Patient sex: M
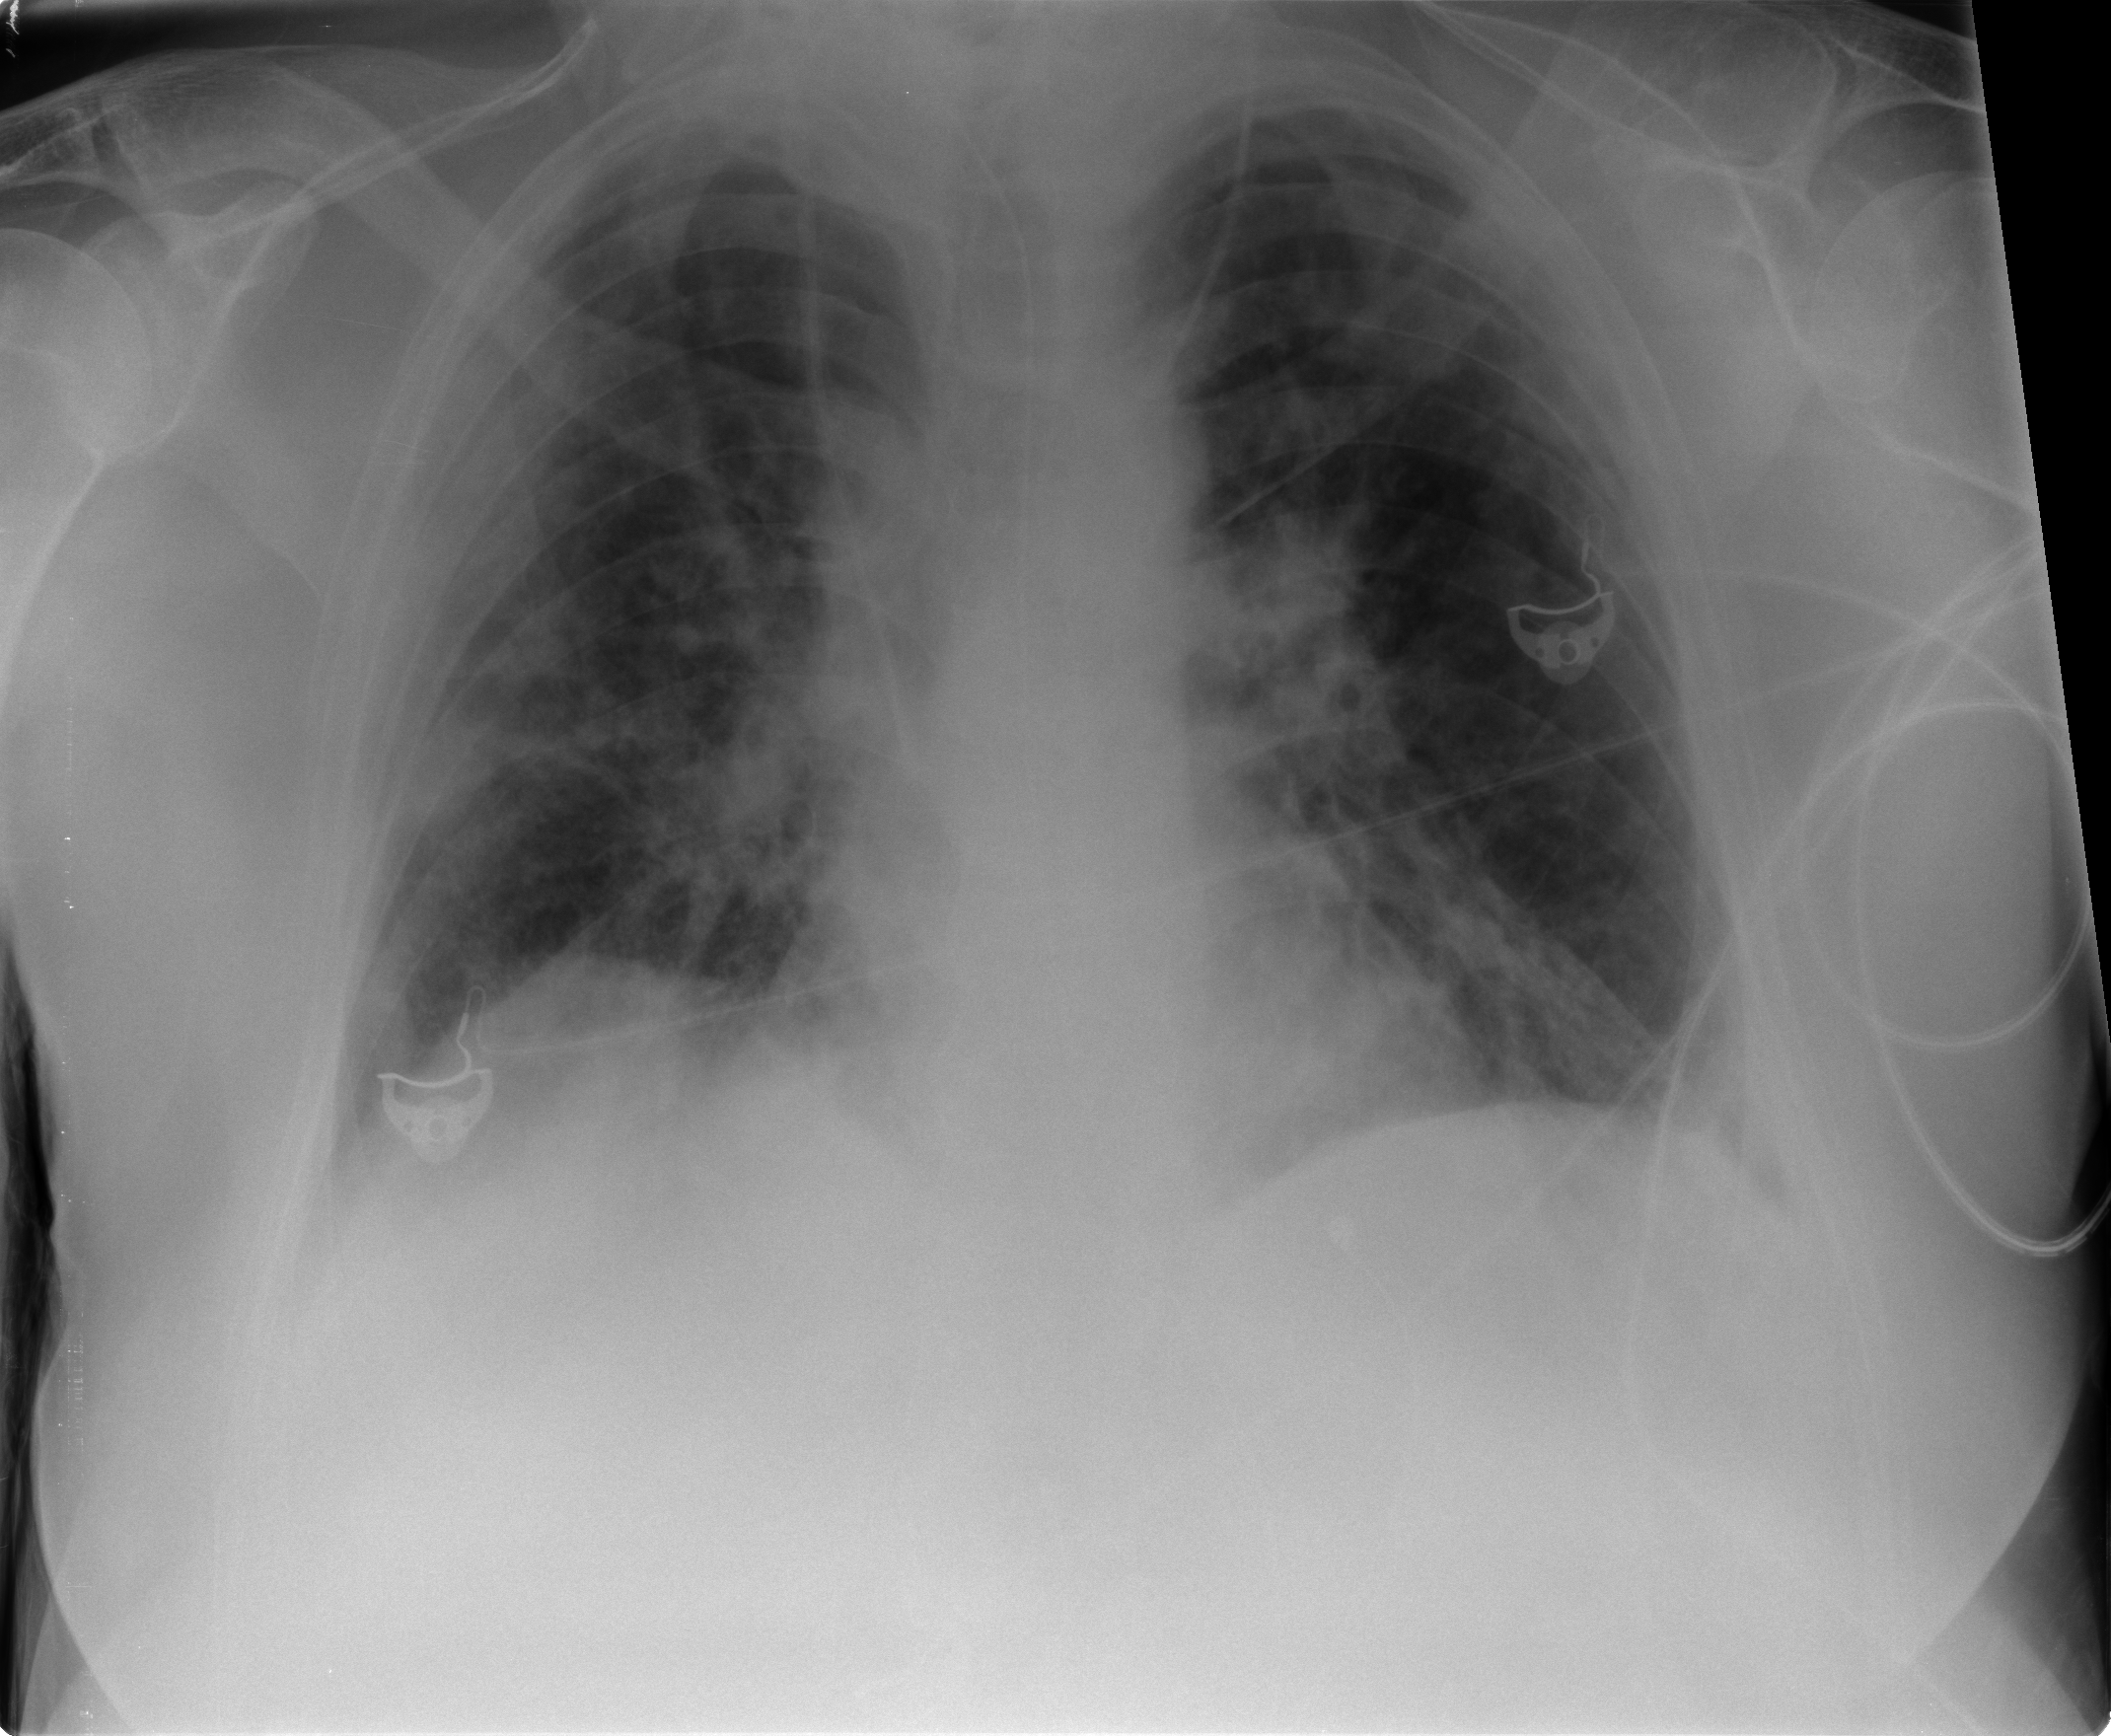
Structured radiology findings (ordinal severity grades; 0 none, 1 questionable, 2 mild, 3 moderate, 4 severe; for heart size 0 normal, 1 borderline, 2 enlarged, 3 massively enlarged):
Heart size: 0
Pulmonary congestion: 0
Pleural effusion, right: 0
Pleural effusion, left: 0
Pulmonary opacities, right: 3
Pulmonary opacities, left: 2
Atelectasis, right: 0
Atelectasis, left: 2